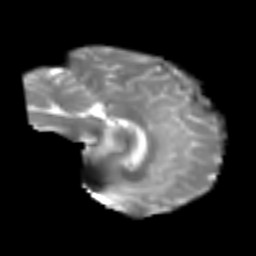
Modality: T2w
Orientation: sagittal
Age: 23
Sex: male
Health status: healthy